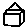
Label: house